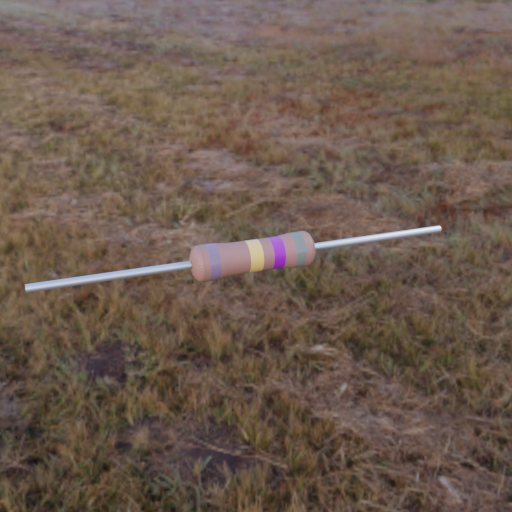
Resistor colour bands (in order): gray, gold, violet, gray